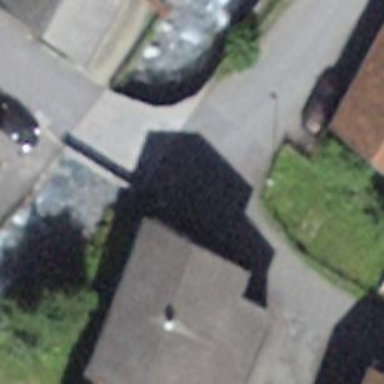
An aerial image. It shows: Residential road with bridge.